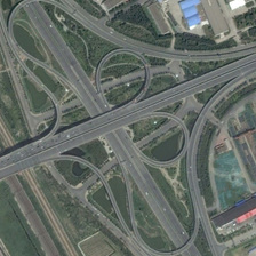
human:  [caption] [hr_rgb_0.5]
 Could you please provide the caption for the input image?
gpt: The viaduct here is majestic and complicated.

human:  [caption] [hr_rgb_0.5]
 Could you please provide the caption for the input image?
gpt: The viaduct here is majestic and complicated.

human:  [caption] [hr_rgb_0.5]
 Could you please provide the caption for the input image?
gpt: The bridges here are elegant and complicated.

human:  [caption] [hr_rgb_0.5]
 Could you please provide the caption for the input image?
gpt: The viaduct here is majestic and complicated.

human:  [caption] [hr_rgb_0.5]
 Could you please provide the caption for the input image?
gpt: The viaduct is majestic and complicated here.